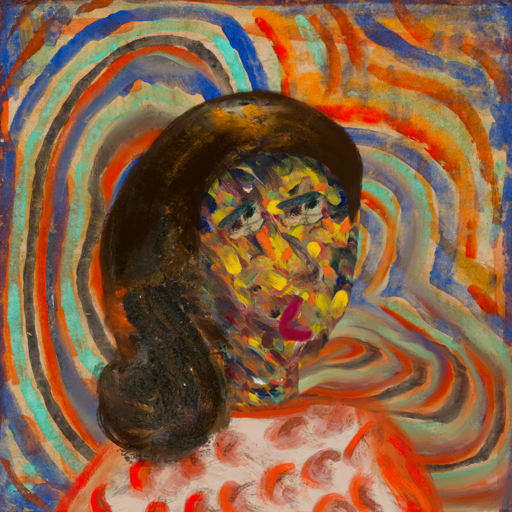
Background: Sisters, Head And Neck Side: An_Impression, Face Side: Pipe, Bust: Rupkatha, Hair Side: Gypsy_Queen, Head Accessory: Blank, Second Necklace: Blank, Necklace: Blank, Baby: Blank